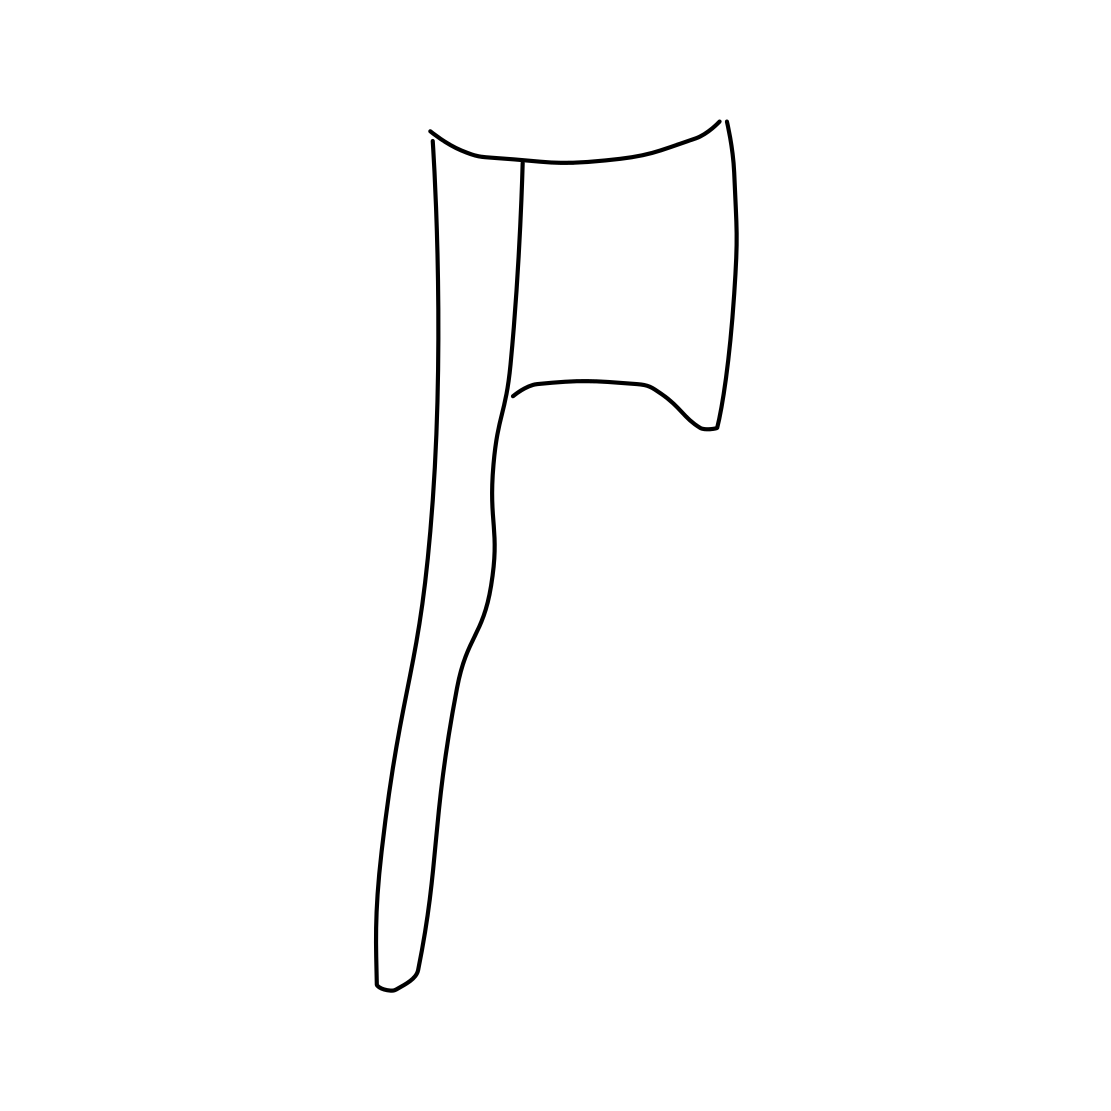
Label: axe